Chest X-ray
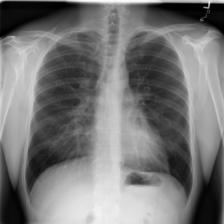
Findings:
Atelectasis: negative
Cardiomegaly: negative
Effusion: negative
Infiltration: negative
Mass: negative
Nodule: negative
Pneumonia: negative
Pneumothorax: negative
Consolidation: negative
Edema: negative
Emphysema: negative
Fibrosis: negative
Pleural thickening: negative
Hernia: negative